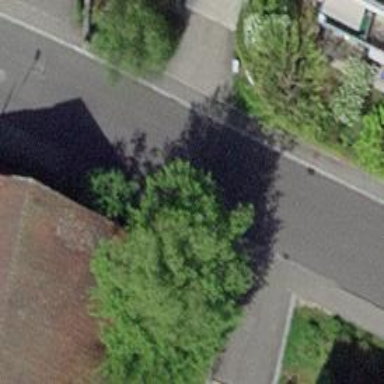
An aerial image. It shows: Driveway made of paving stones.